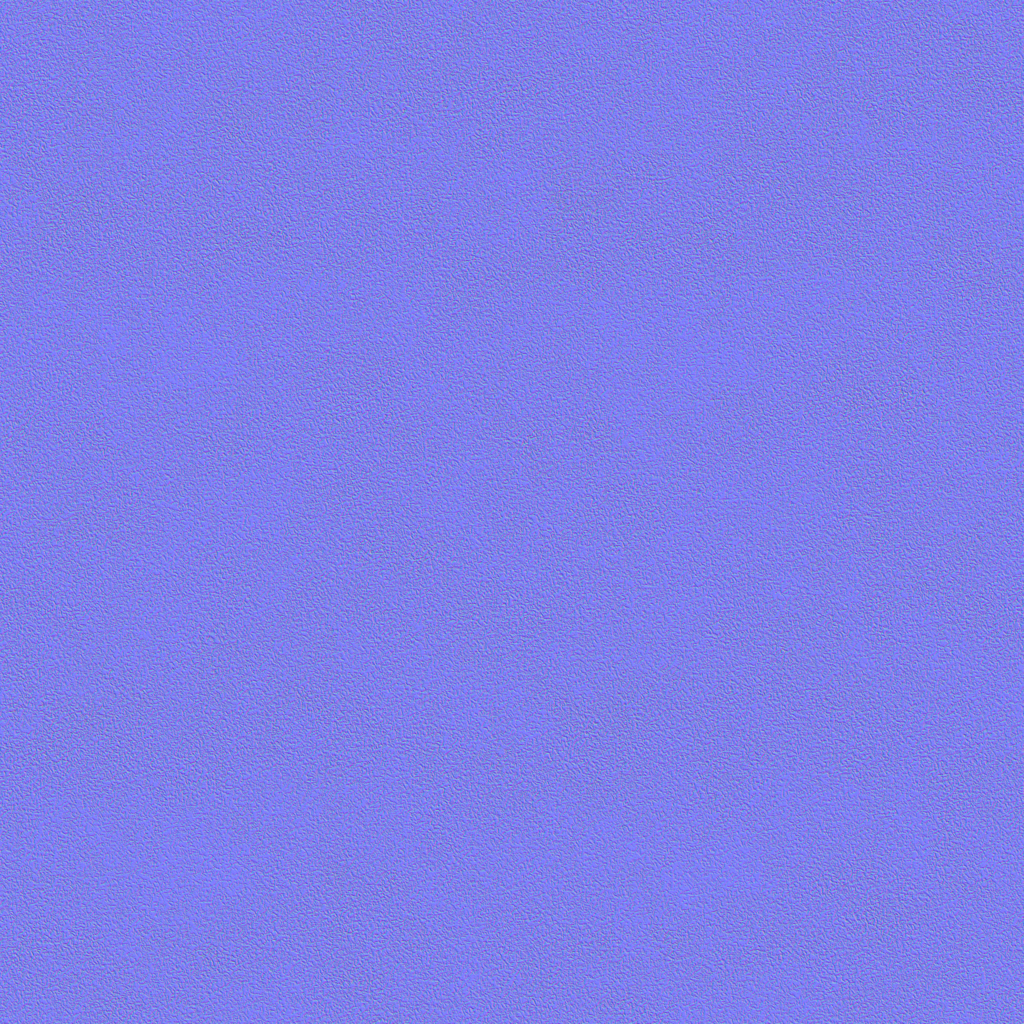
Texture map type: NormalGL